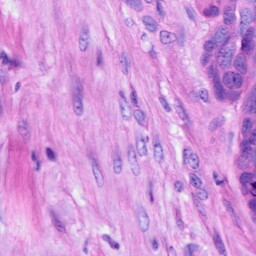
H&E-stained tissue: Ovarian